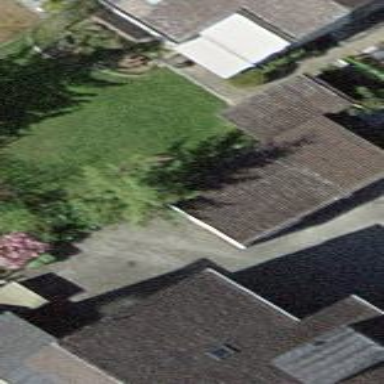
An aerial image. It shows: Garage.